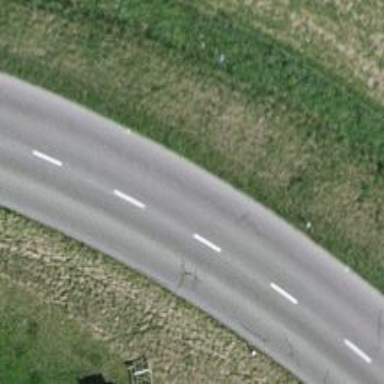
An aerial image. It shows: Secondary road.